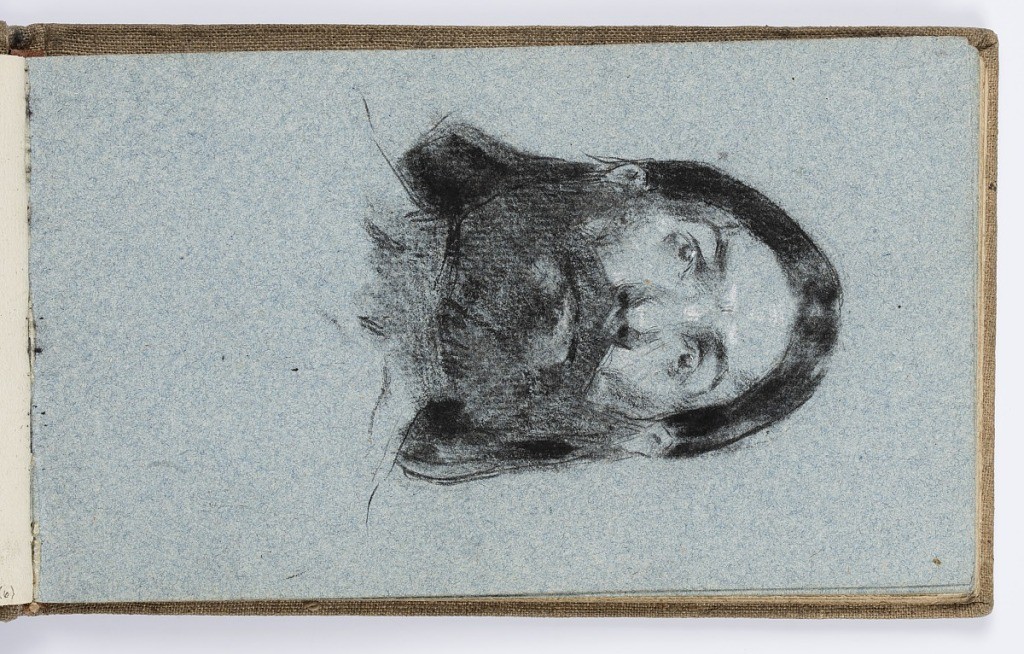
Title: Sketchbook Page: Portrait of a Man
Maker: Kenyon Cox, American, 1856–1919
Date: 1877–78
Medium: Black and white pastel, charcoal on blue-grey laid paper
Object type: Sketchbook folio
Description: Portrait of a man with a beard and shoulder-length, straight hair, facing frontally and gazing slightly upward.